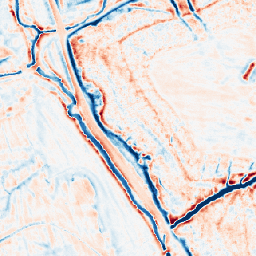
Category: edge_preserving
Decomposition family: bilateral
Decomposition parameters: d: 15
sigma_color: 75
sigma_space: 100
Upsampling method: area
Upsampling parameters: scale: 4
Upsampling scale: 4